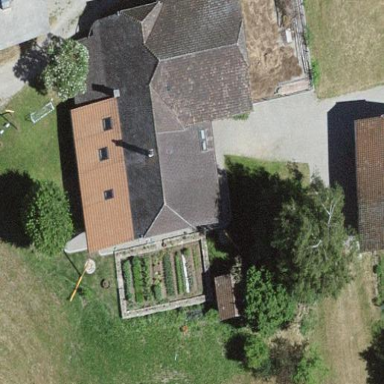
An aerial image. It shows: Farmyard area.